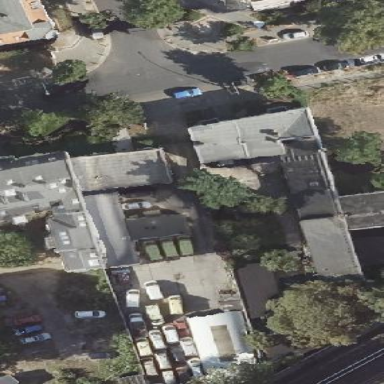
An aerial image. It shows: Group of garages.